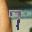
Label: 7